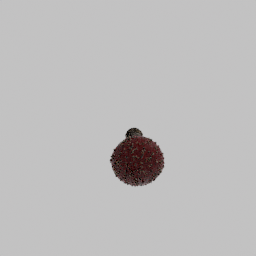
Label: nature